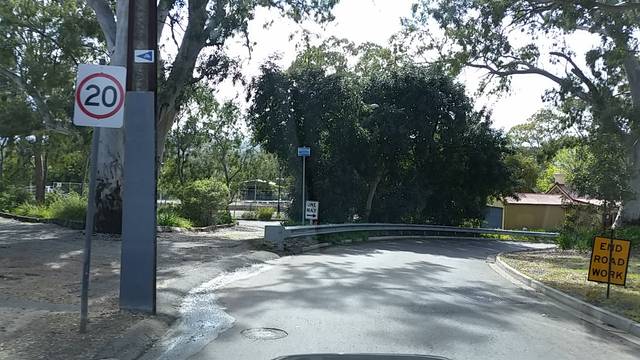
Region: Australia
Coordinates: -35.021, 138.618